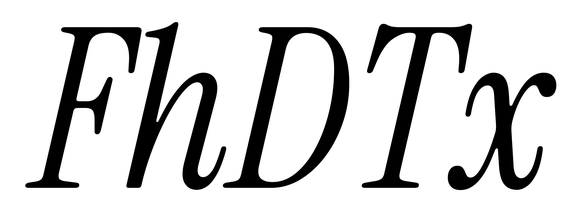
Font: InstrumentSerif-Italic